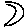
Label: moon